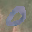
Label: 0